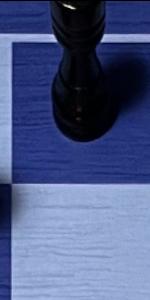
Label: Empty